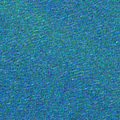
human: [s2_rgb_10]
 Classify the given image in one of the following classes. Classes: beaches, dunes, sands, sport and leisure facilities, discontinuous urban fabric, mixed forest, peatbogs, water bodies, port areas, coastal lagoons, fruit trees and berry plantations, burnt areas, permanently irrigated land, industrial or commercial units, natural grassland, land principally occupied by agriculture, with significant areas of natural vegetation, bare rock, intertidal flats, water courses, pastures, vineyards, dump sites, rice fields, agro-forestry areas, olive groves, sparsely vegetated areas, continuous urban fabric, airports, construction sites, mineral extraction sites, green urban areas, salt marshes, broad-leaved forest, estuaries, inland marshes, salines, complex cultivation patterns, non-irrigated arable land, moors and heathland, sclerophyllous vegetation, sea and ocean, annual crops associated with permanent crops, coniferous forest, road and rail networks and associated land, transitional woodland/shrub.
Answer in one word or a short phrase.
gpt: sea and ocean